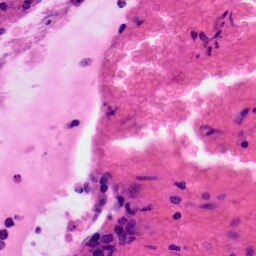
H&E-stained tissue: Colon